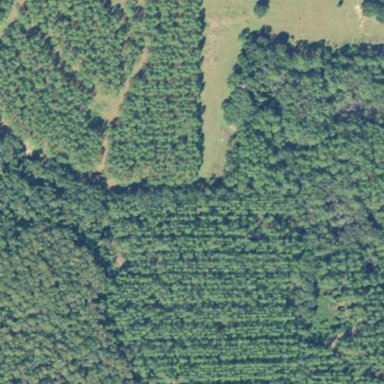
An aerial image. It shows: Forest dominated by needle-leaved trees.